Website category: sports
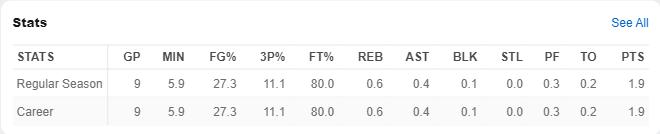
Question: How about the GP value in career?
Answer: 9

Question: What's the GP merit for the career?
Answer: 9

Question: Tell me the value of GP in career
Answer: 9

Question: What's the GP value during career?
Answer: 9

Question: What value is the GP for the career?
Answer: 9

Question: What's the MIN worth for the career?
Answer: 5.9

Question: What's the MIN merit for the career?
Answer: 5.9

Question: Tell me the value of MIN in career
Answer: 5.9

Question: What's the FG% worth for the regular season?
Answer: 27.3

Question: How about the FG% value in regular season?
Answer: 27.3

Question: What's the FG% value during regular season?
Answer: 27.3

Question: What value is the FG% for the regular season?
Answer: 27.3

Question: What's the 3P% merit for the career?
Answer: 11.1

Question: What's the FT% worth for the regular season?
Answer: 80.0

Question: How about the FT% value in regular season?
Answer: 80.0

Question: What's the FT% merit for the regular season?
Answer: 80.0

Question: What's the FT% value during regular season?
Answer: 80.0

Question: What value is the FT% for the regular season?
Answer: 80.0

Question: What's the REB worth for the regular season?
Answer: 0.6

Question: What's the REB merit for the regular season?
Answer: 0.6

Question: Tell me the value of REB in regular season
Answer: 0.6

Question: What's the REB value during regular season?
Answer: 0.6

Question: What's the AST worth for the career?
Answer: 0.4

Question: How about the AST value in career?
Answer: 0.4

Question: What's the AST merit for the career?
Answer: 0.4

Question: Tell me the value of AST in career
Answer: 0.4

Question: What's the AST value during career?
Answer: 0.4

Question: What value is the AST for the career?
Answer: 0.4

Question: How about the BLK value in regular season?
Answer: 0.1

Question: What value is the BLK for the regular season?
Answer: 0.1

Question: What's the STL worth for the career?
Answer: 0.0

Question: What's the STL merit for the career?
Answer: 0.0

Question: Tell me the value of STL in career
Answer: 0.0

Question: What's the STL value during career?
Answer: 0.0

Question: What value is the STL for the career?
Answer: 0.0

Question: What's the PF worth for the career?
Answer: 0.3

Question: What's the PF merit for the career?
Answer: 0.3

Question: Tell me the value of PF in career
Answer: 0.3

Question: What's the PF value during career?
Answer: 0.3

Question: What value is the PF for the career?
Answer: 0.3

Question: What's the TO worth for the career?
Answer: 0.2

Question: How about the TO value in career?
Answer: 0.2

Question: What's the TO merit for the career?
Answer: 0.2

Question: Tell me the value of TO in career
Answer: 0.2

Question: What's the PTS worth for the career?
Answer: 1.9

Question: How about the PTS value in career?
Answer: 1.9

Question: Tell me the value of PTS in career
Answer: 1.9

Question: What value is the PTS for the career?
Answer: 1.9